Question: Sentry provides nice graphs to show message frequency, but little information about what do they actually show.

Are these messages per minute? 5 minutes? 15 minute? hour?
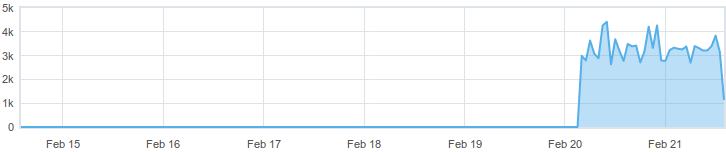
Answer: This chart are by minute. This is the model reponsible to store the data for that graph.
<URL>
To give you a more detailed explanation:
The main chart has a DOM attribute 'data-api-url' that points to 'sentry-api-chart' view that returns the data from 'Project' model from a 'ProjectManager' mixed with this class:
<URL>
That class fetch the related time span from the previous model and returns the data.